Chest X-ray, PA view. Patient: 36 years old, sex F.
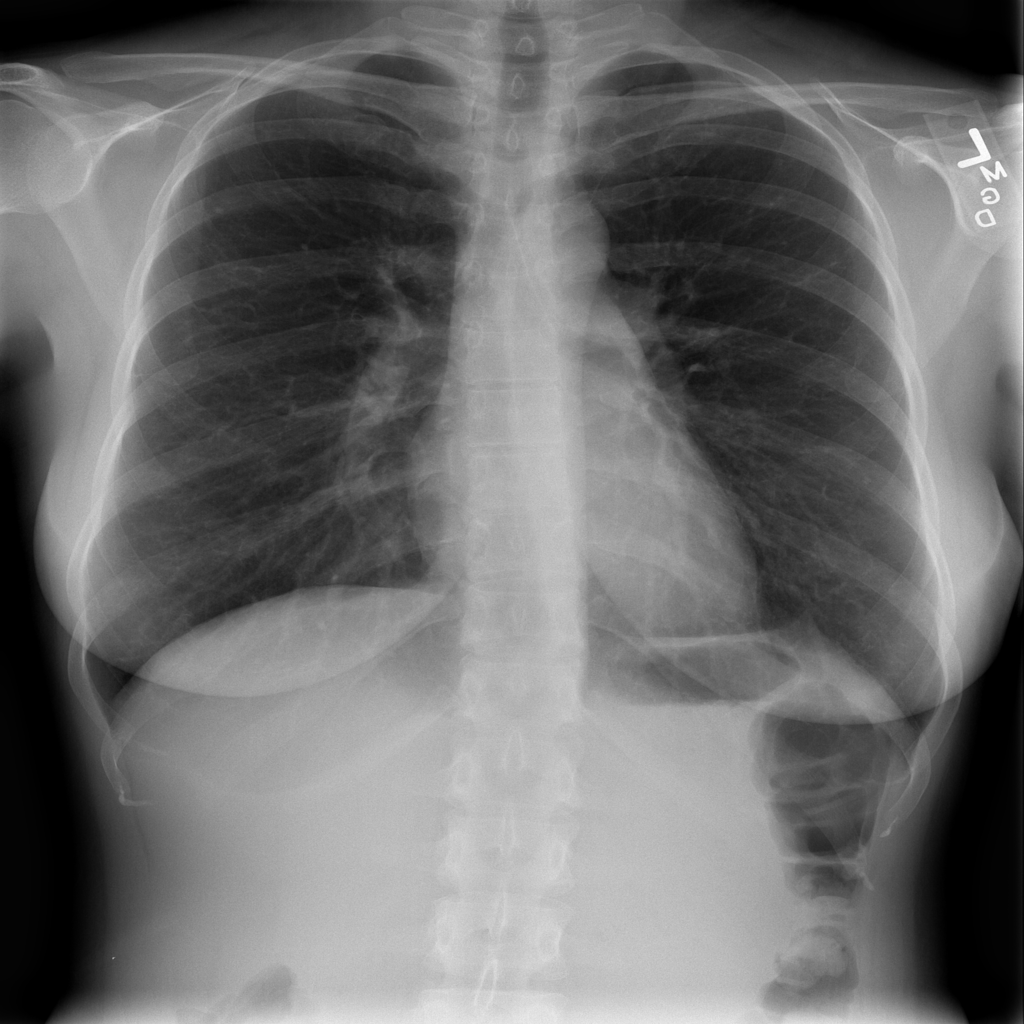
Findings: Atelectasis